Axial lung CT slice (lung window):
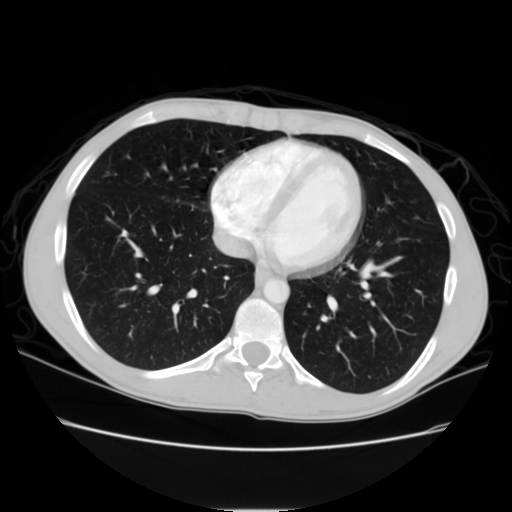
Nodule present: no